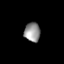
Tissue: lung
Cell type: T cells
Senescence score: 0.2046
Nuclear area (px): 303
Mean DAPI intensity: 144.884